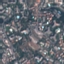
Land use / land cover: Residential